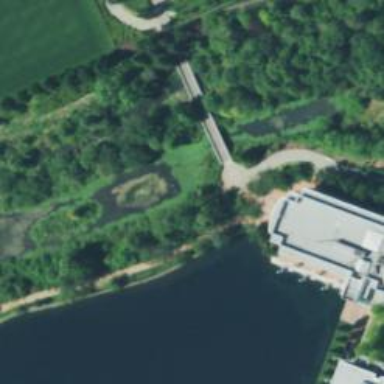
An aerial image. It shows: Path on bridge.